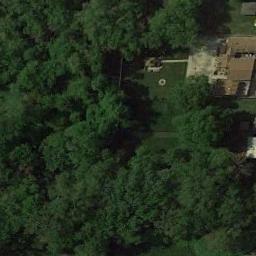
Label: forest